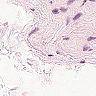
Metastatic tissue present: no